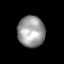
Tissue: lung
Cell type: Endothelial cells
Senescence score: 0.5544
Nuclear area (px): 822
Mean DAPI intensity: 155.605